Question: I am new to 'NoSQL' and 'MongoDB' and I am a little puzzled on what type of queries I can do and how to do them. my knowledge is limited to simpler queries
I would like to make what I think its a complicated query within 'MongoDB' instead of using 'PHP' to sort it but I do not know if it is possible or how to do it.
I have a 'tag' field within my collection that is an 'array'. '{tag: ["blue","red","yellow","green","violet"]}'.
First level problem: Let says I want to find all 'birds' that have the 'tag' 'blue & yellow & green', where 'blue' is a must have 'tag' and any other colours are optional.
Second level problem: Then I would like to order the query so that the 'birds' that have all the queried colours appear first.
Is it possible to create this query in mongoDB? and if it is How could I do it?

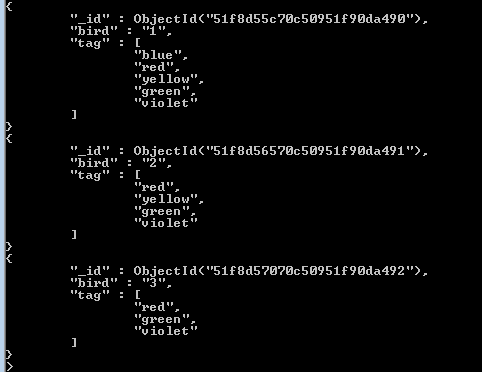
Answer: Most of this you will have to do in your application. In order to find all documents where a bird has the tag "blue", you can do this:
'''
db.collection.find( { tag: "blue" } );
'''
Which colours are optional doesn't matter, as you have to find by the required tag anyway.
After finding them, you need to do a sort. But sorting like you want (by their 3 colours) is not something you can do in MongoDB, and something you will have to do in PHP instead.